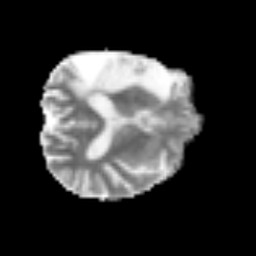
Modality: MD
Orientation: axial
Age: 56
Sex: male
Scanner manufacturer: siemens
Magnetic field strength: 3 T
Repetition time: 3.2 s
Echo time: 0.081 s